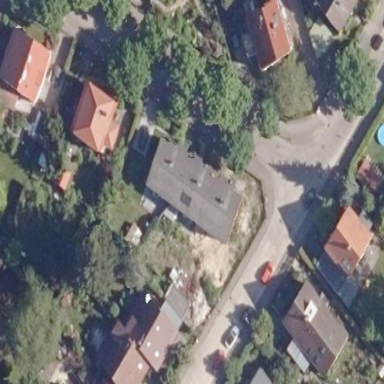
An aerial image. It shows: Terrace-style building with gabled roof.